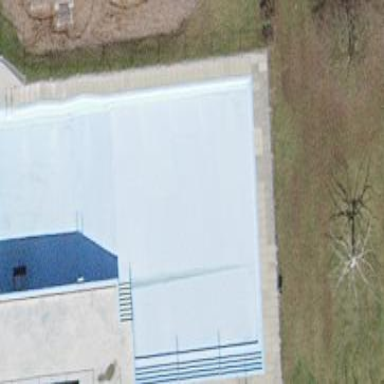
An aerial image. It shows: Swimming pool within leisure land area designed for swimming activities.